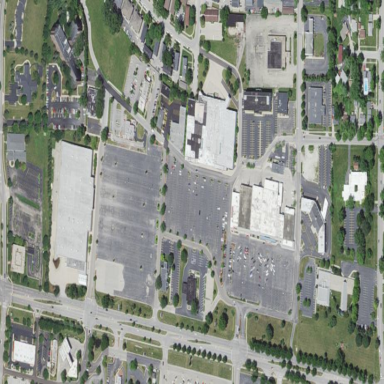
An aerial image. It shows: Retail area.